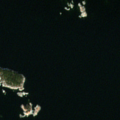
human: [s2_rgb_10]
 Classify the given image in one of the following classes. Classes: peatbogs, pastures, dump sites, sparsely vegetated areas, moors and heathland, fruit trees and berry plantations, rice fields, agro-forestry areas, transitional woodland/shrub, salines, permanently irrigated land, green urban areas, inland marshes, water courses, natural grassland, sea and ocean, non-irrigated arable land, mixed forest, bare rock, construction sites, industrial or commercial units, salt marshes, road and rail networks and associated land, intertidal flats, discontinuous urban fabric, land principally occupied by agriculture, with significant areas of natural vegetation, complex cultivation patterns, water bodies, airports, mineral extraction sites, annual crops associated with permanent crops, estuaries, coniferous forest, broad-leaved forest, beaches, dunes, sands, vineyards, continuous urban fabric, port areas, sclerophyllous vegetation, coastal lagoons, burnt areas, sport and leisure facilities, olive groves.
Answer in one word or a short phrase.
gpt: sea and ocean